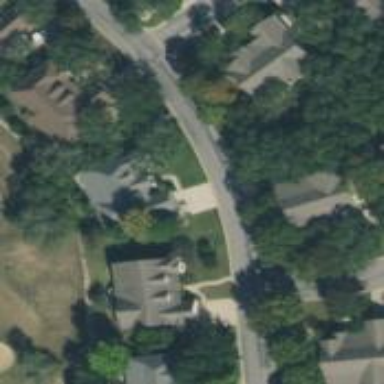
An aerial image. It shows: Residential road.